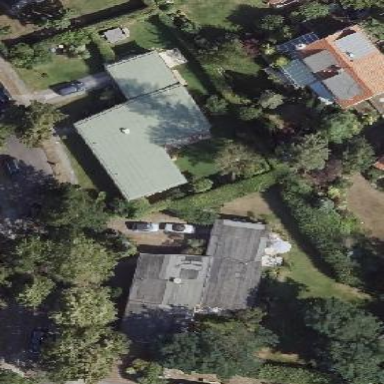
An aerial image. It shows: Detached building with flat roof.